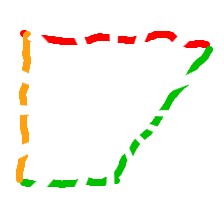
Shape: trapezoid